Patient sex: F
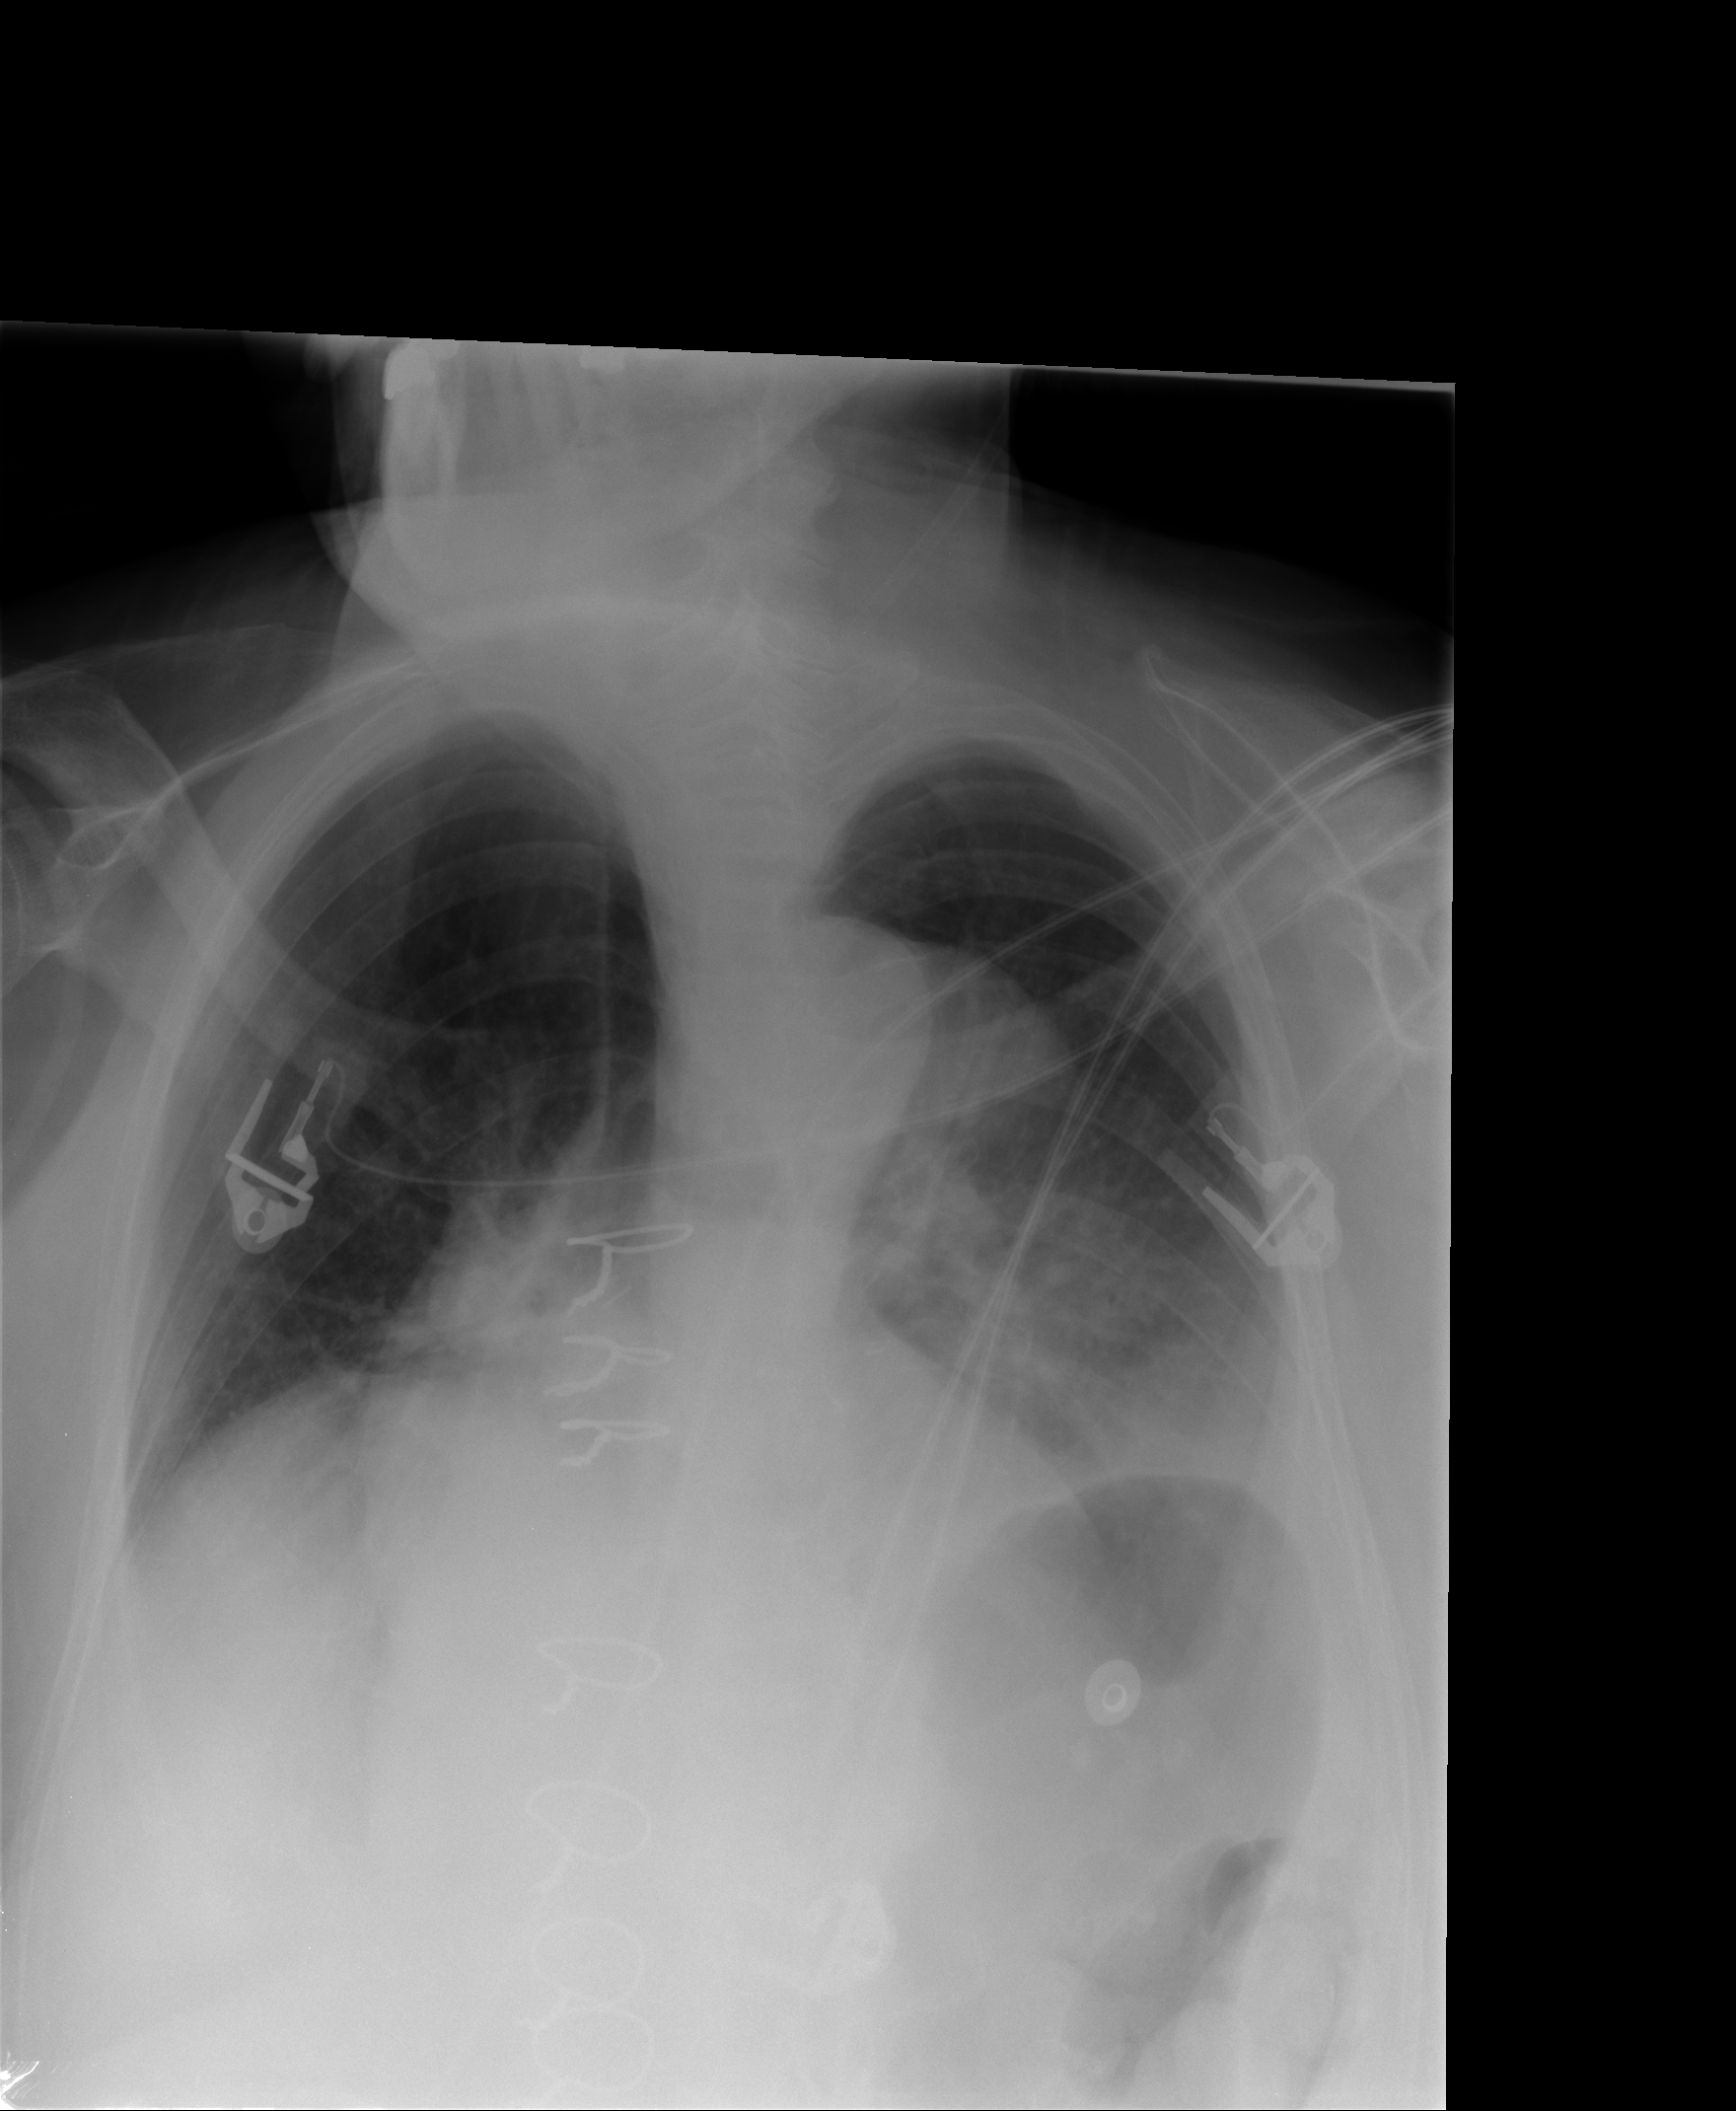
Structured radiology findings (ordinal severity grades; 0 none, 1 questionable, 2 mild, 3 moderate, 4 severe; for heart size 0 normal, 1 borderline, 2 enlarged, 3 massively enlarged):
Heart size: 2
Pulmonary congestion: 1
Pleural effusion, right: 0
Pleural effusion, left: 2
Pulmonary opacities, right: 1
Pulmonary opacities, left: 2
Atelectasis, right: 2
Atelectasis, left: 2